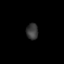
Tissue: lung
Cell type: Others
Senescence score: 0.2356
Nuclear area (px): 186
Mean DAPI intensity: 57.323